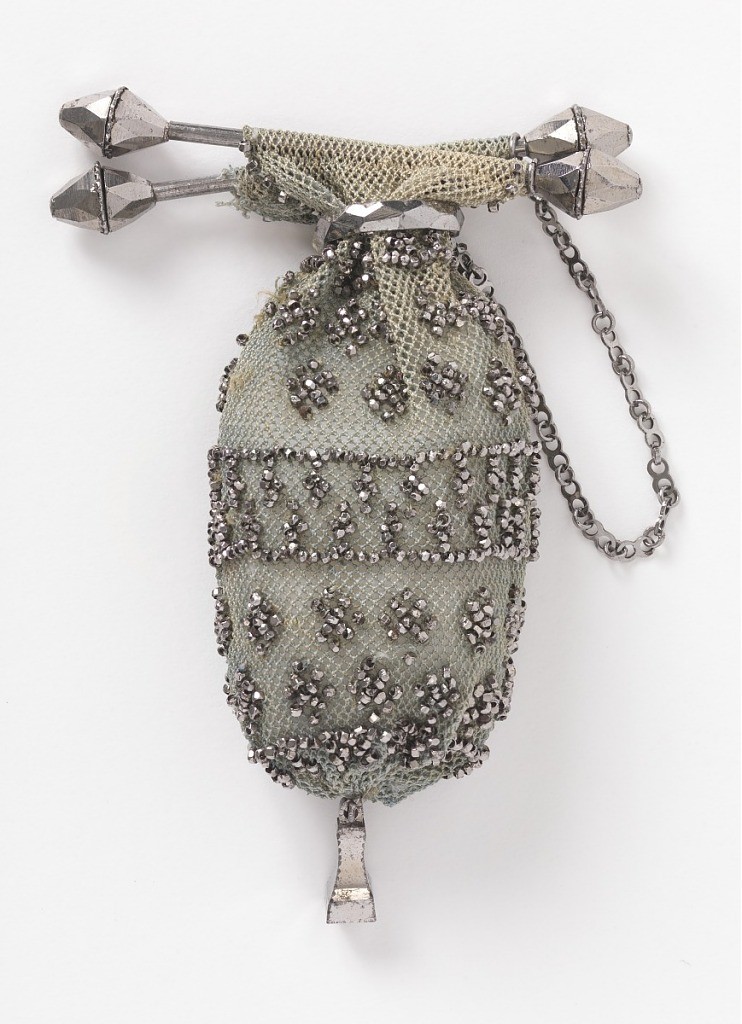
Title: Purse
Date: early 19th century
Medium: silk, metal Technique: beaded crochet
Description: Fine grey silk crocheted net with cut steel beads; steel bars, ring, and chain at top. Pendant ornament of cut steel at bottom.